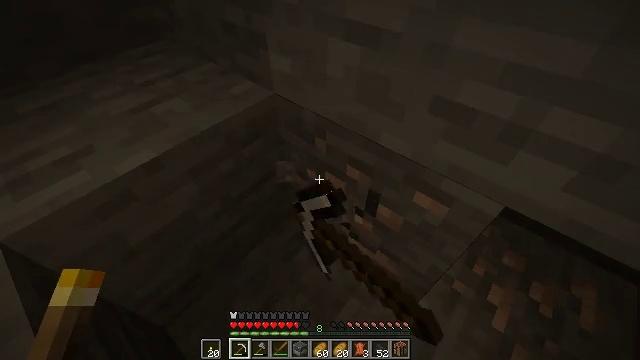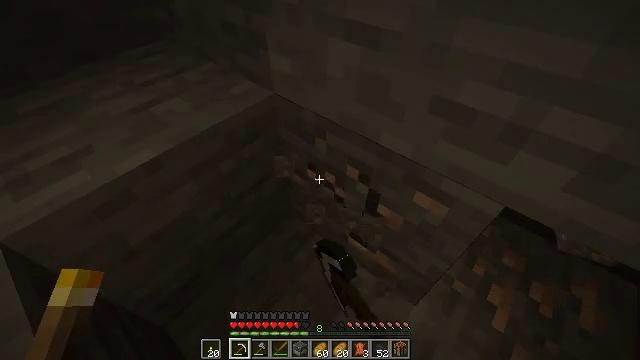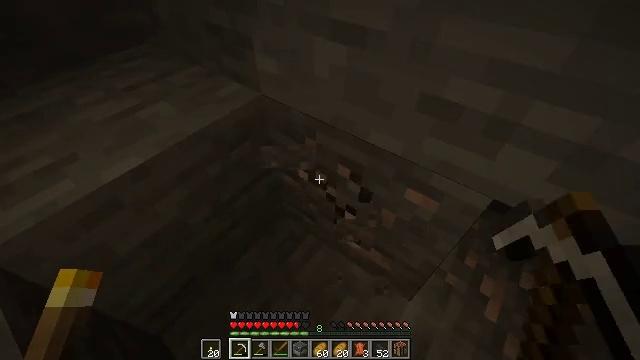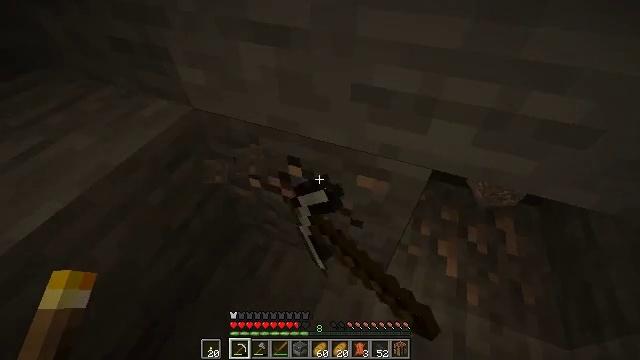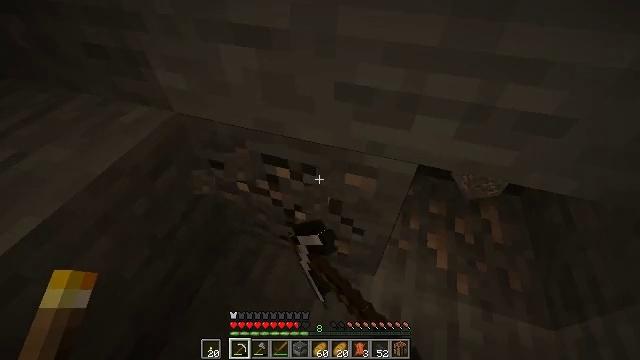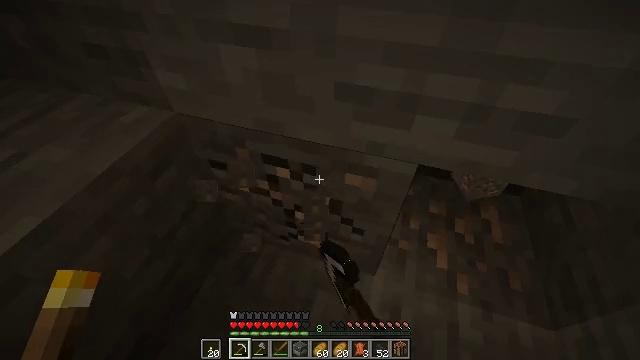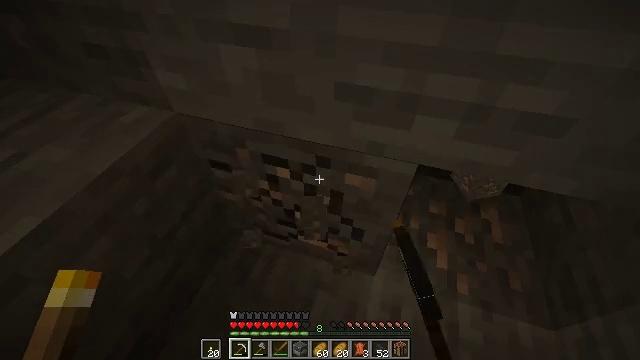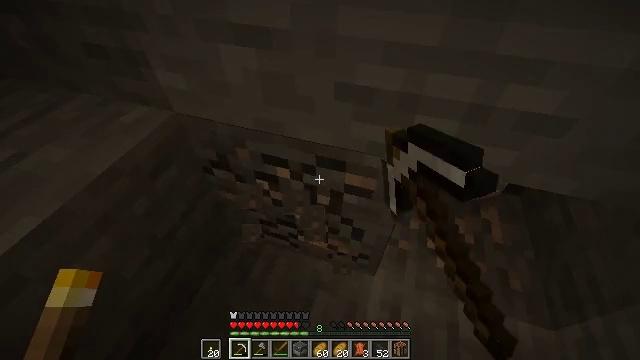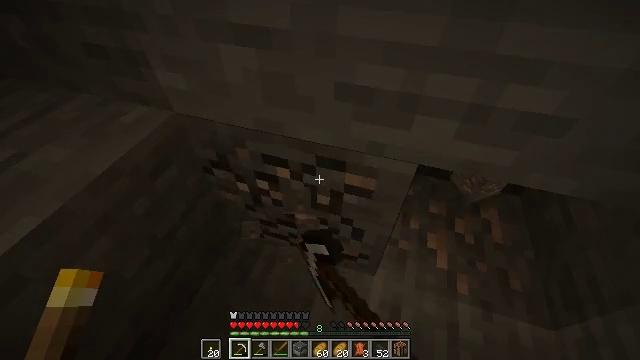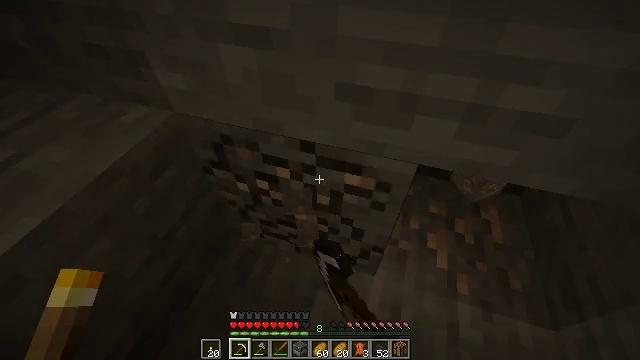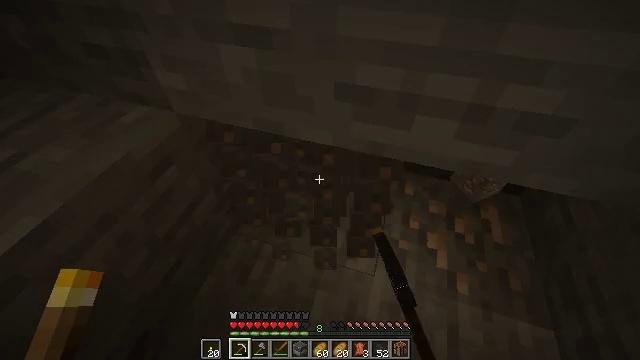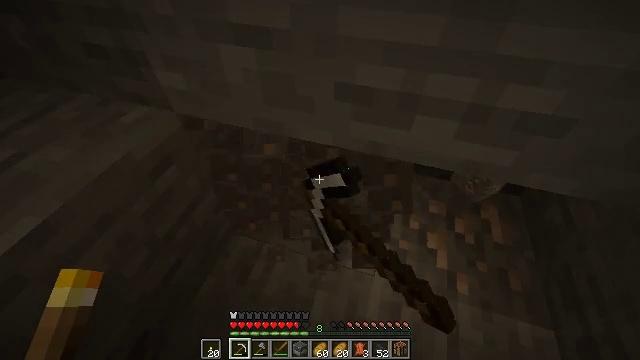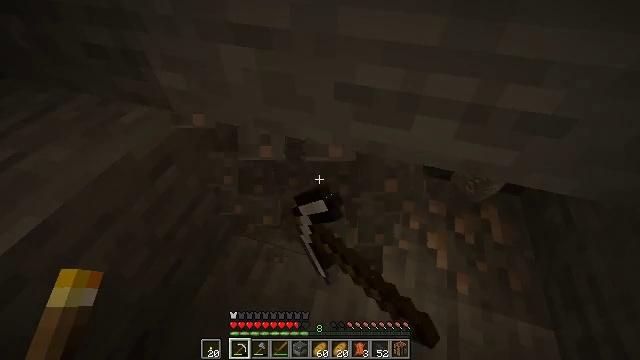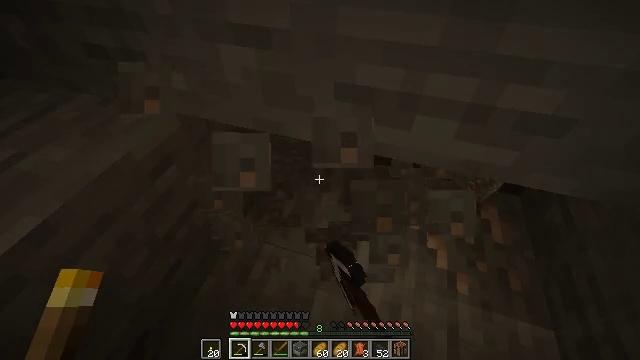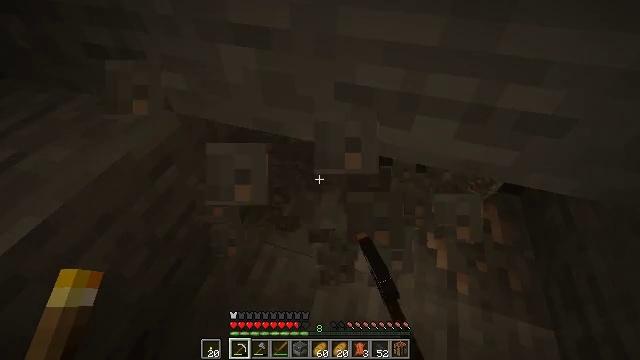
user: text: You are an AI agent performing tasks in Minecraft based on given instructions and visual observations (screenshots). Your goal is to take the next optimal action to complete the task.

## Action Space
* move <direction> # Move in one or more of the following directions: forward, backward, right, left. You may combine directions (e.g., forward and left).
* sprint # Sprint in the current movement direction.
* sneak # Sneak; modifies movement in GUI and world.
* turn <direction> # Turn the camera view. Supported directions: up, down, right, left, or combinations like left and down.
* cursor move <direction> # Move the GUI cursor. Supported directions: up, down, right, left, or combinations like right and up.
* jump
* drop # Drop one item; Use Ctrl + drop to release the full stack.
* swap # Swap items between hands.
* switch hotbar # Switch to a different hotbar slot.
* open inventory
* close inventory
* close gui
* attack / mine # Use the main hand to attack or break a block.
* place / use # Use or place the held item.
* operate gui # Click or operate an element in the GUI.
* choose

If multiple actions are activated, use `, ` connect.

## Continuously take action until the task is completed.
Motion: motion action
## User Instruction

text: Collect iron ore blocks.
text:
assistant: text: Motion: attack / mine
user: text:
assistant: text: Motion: turn right, attack / mine
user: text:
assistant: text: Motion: turn right, attack / mine
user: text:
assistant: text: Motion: turn right, attack / mine
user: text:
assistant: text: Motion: attack / mine
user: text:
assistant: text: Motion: attack / mine
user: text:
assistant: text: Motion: attack / mine
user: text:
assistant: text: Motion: attack / mine
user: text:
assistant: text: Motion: attack / mine
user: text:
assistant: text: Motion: attack / mine
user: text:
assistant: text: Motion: attack / mine
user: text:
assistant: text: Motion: attack / mine
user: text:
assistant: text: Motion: attack / mine
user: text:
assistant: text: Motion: attack / mine
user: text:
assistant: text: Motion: attack / mine